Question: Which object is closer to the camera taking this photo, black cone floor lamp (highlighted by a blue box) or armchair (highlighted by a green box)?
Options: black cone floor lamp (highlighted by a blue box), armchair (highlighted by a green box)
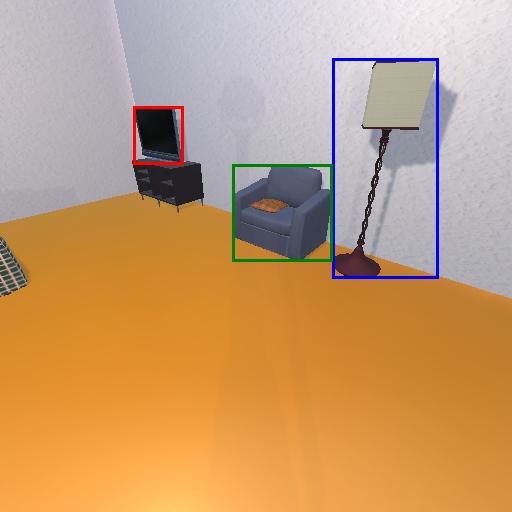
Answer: black cone floor lamp (highlighted by a blue box)